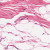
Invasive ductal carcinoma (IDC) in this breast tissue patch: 0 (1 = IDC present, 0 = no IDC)